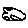
Label: cloud